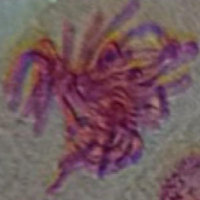
Label: metaphase